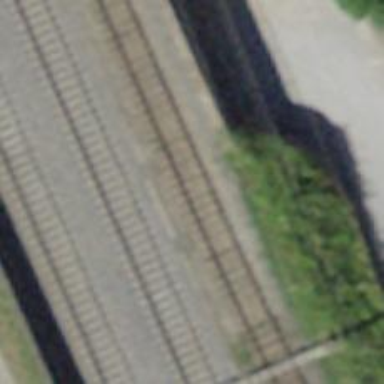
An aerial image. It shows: Rail siding with electrified tracks using contact line.